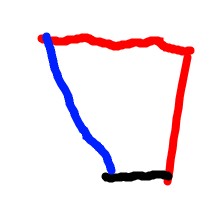
Shape: trapezoid